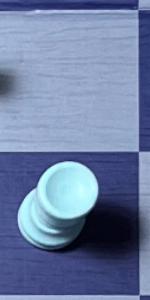
Label: Rook_White